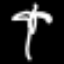
Label: palm tree